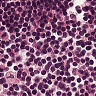
Metastatic tissue present: no